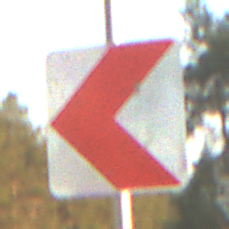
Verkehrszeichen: RichtungstafelnInKurvenKleinRechts
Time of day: SunriseSunset
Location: Outdoor (Nature)
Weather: PartlyCloudy
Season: NotSpecified
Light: Natural